Question: I am trying to enumerate the runtime input to print values of enum variable in c#.
For example,
'''
class Program
{
enum Alphabets { a = 1, b, c, d, e, f, g, h }
public static void Main(String[] args)
{
string s = Console.ReadLine();
foreach(char c in s)
{
foreach(int i in Enum.GetValues(typeof(Alphabets)))
Console.WriteLine(s[i]);
}
Console.ReadKey();
}
}
'''
I stored the user input in String s. I need to display the integer values of the string provided by the user.
The above code show some error like the following:

How can i correct this? or provide me a efficient code please..
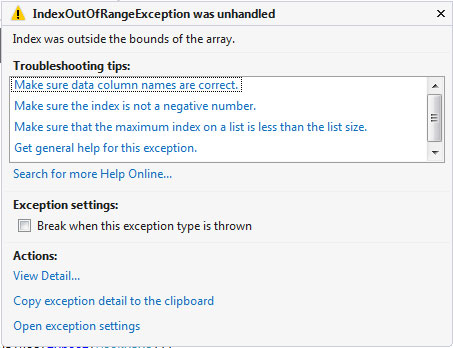
Answer: I you want something along these lines:
'''
string line = Console.ReadLine();
foreach (char c in line)
{
string name = c.ToString();
Alphabets parsed = (Alphabets) Enum.Parse(typeof(Alphabets), name);
Console.WriteLine((int) parsed);
}
'''
So this converts each character into a string, and tries to parse it as a member of 'Alphabets'. Each parsed value is then converted into an 'int' just by casting.